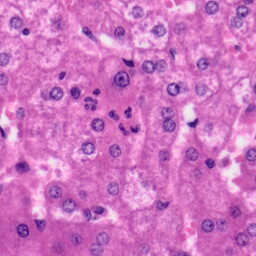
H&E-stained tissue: Liver